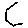
Label: hexagon